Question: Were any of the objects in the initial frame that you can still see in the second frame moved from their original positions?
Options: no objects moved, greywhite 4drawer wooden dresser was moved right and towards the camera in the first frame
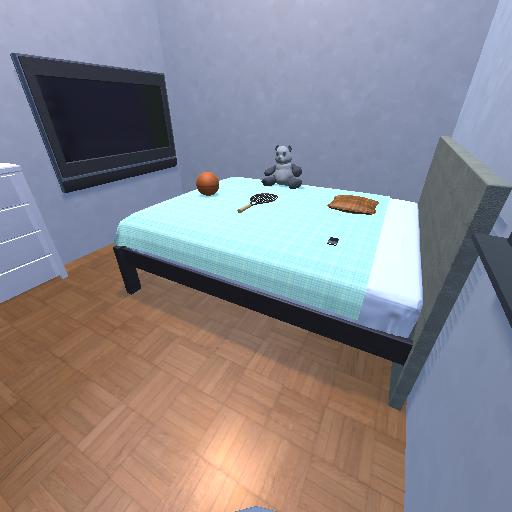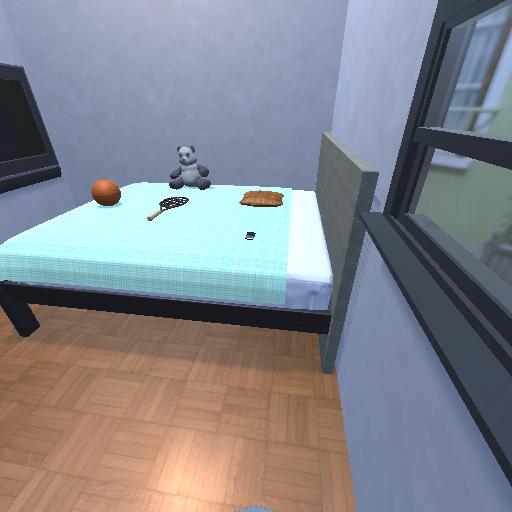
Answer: no objects moved